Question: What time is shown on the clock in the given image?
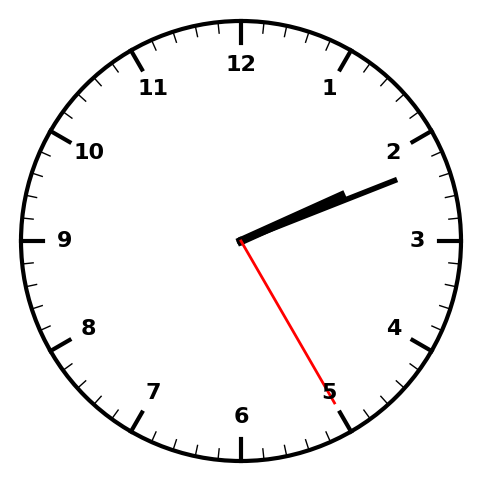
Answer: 02:11:25